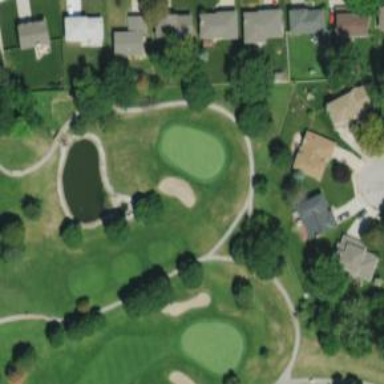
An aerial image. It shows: Well-maintained path used as golf cart path. The tracktype is grade1.